Interaction volume radius: 5 \u00c5
Interaction volume height: 15 \u00c5
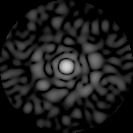
Disorder parameter: 0.8609